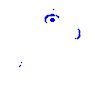
Particle: pion